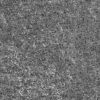
Atmospheric dust classification: not_dusty